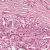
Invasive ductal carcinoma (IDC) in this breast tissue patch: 1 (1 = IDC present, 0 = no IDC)